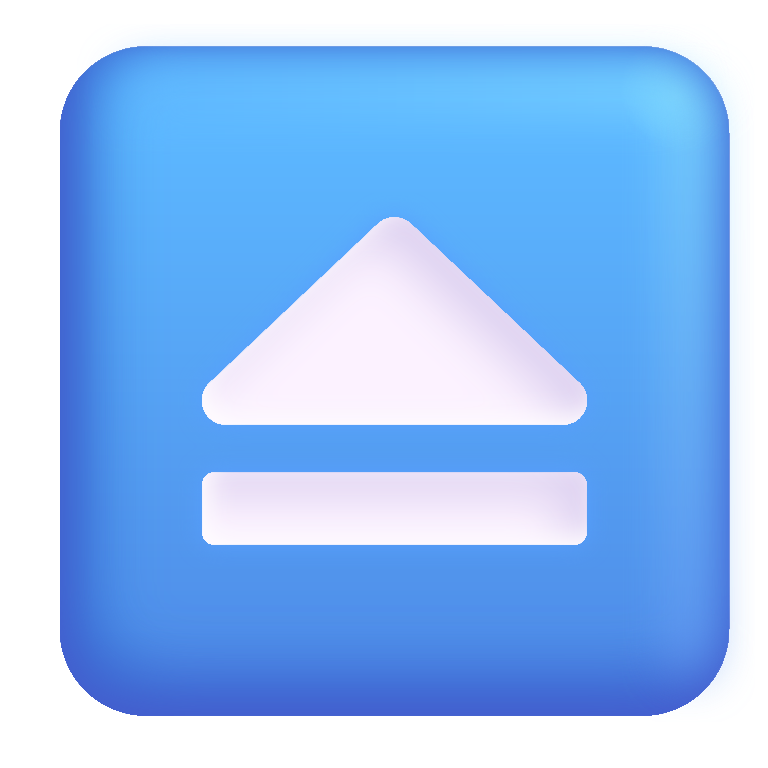
eject button color